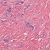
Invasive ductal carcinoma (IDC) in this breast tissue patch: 1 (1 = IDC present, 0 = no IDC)